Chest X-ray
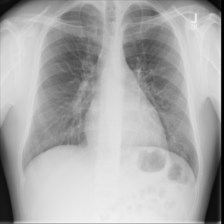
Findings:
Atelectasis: negative
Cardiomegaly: negative
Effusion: negative
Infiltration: negative
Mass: negative
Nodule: negative
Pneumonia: negative
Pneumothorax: negative
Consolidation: negative
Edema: negative
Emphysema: negative
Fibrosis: negative
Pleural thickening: negative
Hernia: negative